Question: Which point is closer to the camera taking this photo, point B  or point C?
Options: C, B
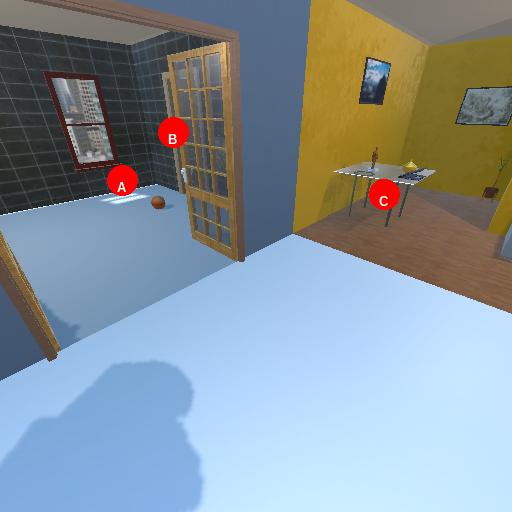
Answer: C